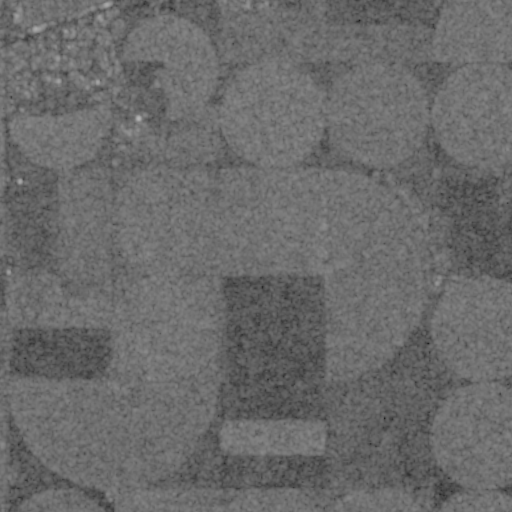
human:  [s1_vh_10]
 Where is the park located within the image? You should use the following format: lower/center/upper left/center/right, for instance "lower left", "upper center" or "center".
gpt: The park is located in the upper left of the image.
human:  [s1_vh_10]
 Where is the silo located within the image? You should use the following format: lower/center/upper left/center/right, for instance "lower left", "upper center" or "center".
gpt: The silo is located in the upper left of the image.
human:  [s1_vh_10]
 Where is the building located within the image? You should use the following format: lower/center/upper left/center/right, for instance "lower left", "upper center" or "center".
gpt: The building is located in the upper left of the image.
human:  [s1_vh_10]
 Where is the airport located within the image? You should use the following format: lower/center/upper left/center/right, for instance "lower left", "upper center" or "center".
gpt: There is no airport in the image.

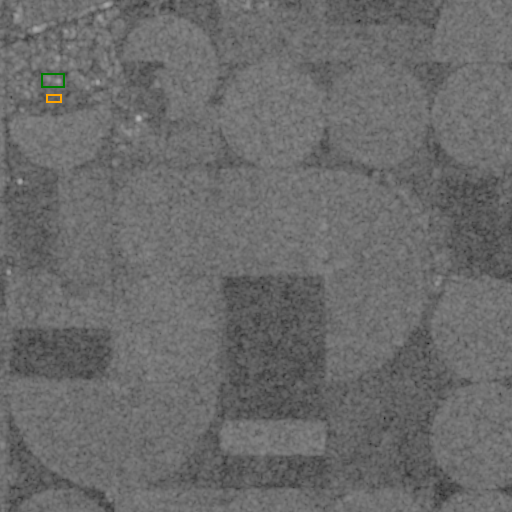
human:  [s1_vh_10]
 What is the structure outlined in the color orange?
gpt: The structure outlined in orange is a park.
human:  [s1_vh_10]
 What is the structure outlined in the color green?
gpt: The structure outlined in green is a building.
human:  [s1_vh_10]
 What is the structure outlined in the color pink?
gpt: There is no pink outline.